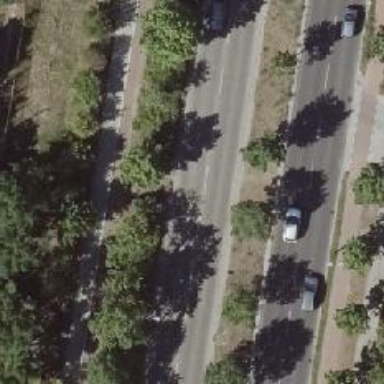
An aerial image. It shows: Avenue of deciduous broadleaved trees.